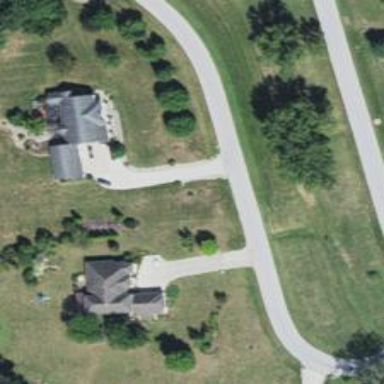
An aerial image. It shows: Driveway leading to service road.